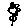
Label: flower